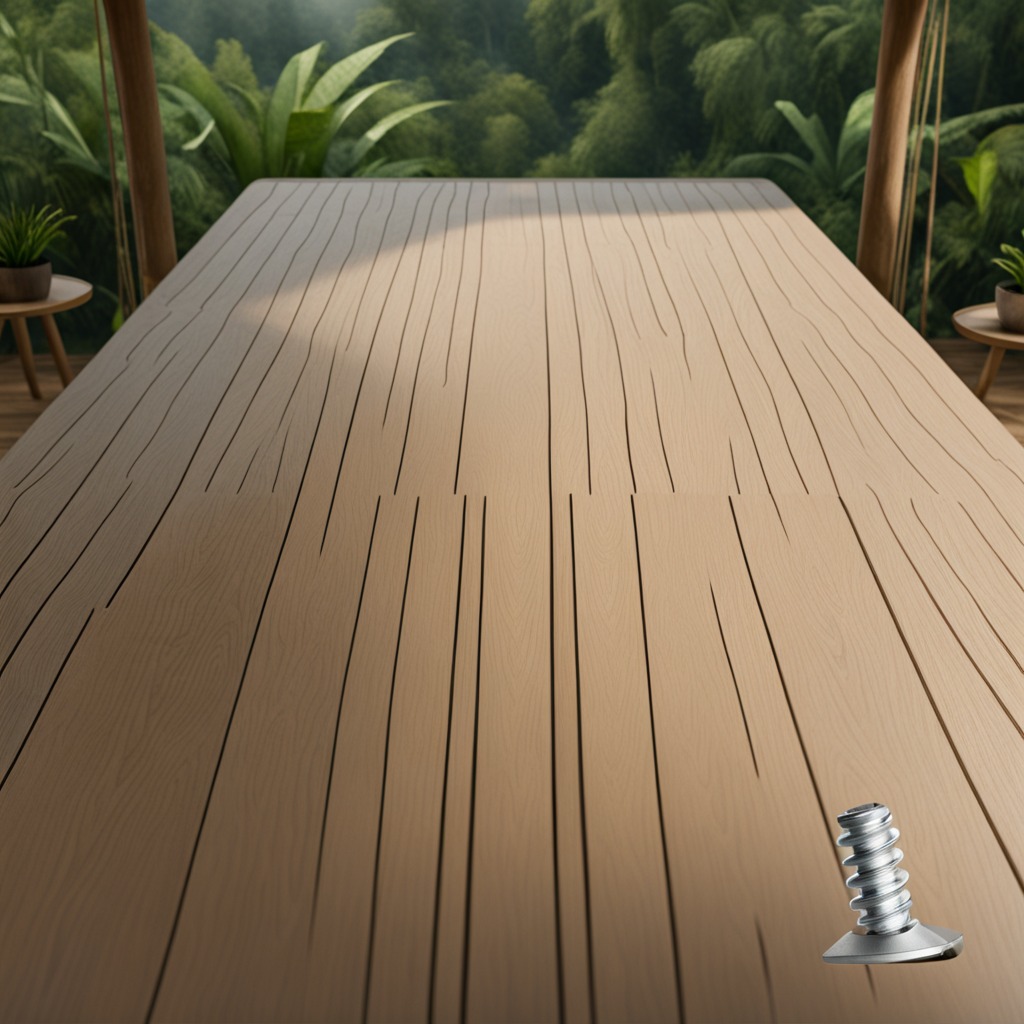
A metal screw is lying on a wooden table inside a jungle field workshop tent.